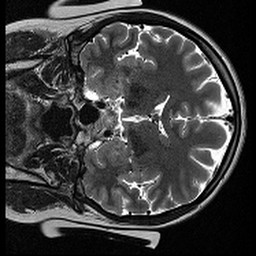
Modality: T2w
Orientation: coronal